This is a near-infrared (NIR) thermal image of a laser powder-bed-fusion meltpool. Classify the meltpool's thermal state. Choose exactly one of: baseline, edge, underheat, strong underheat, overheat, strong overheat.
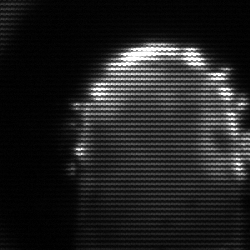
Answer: baseline